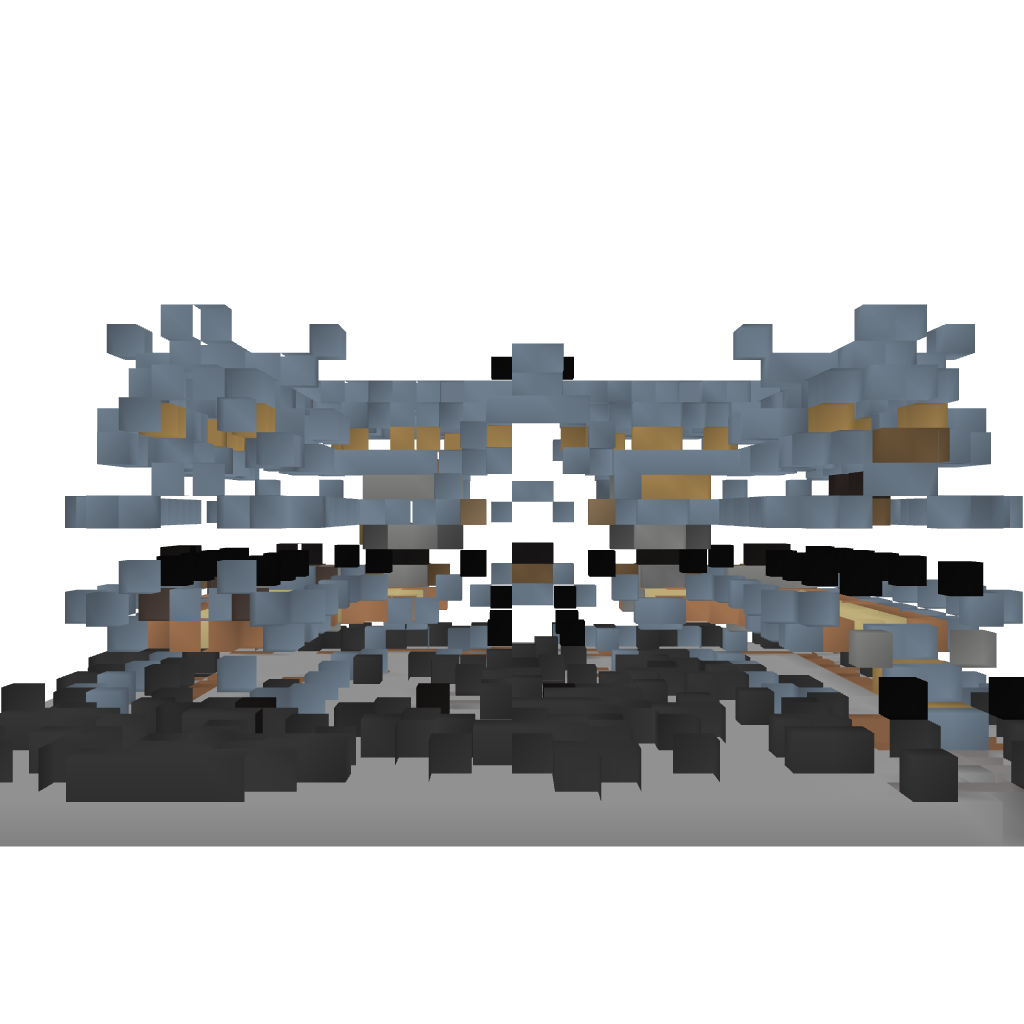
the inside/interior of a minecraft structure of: Medieval House #3